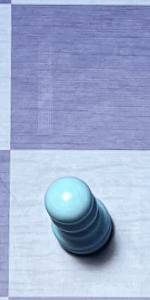
Label: Pawn_White